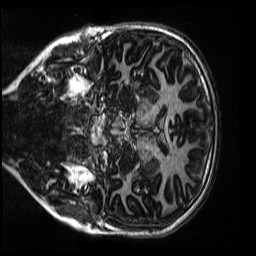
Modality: MP2RAGE
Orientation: coronal
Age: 11
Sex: female
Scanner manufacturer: siemens
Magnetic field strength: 3 T
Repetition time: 4 s
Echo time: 0.00303 s